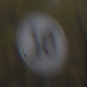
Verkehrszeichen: EndeGeschwindigkeit10
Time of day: MorningAfternoon
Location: Outdoor (Nature)
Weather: Overcast
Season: Autumn
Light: Natural